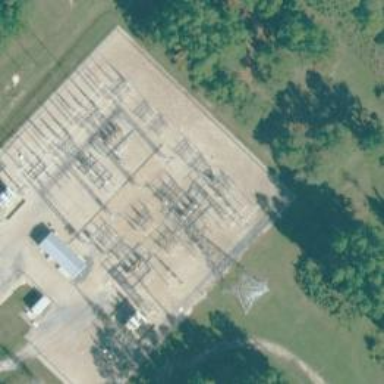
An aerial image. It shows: Switch for power supply.